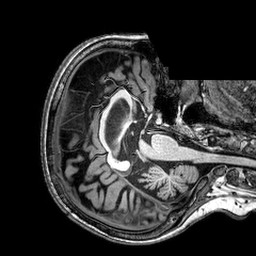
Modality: T1w
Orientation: axial
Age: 63
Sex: female
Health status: healthy
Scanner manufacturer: philips
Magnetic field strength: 3 T